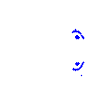
Particle: kaon